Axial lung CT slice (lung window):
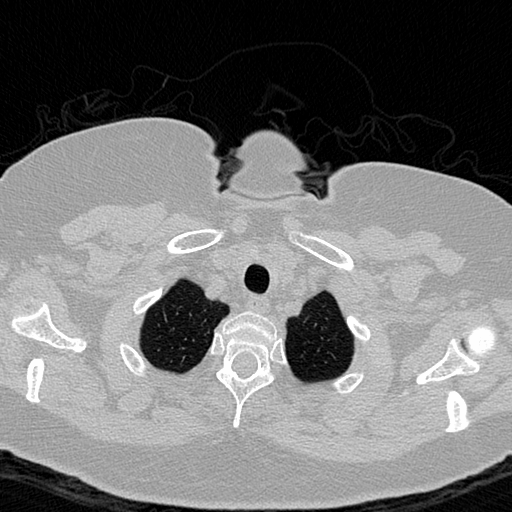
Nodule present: no